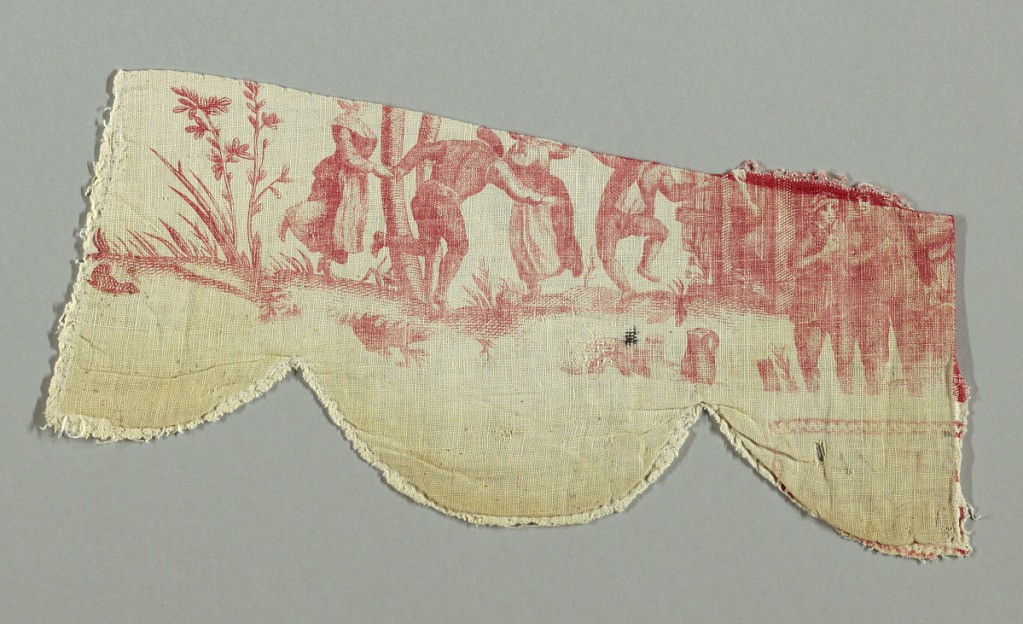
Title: Fragment with partial chef
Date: ca. 1795
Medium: cotton Technique: plate printed on plain weave
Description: Fragment with part of one detail that is a reverse of a scene on the Jouy textile "La Fete Flamand". There is a partial chef
"MANUFA... de DU...."